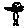
Label: bird